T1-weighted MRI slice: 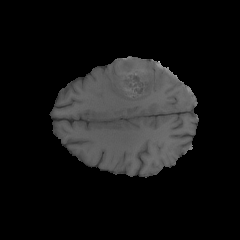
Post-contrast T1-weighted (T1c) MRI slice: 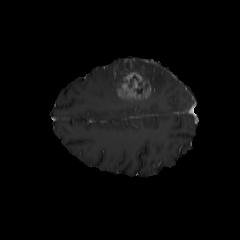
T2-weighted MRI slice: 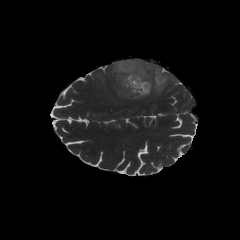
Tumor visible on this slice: yes